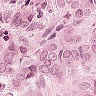
Metastatic tissue present: yes